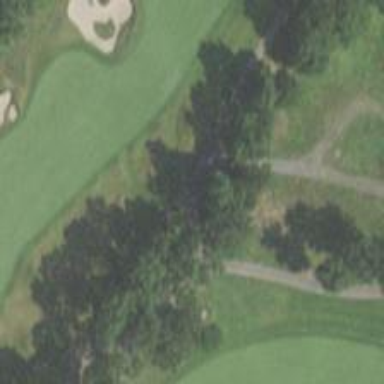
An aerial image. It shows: Pathway for golf carts.